В системе отсчета, вращающейся вместе с Землей и Солнцем вокруг их общего центра масс, существуют пять точек равновесия. Эти точки называются точками Лагранжа (в честь Жозефа Луи Лагранжа, который первый изучал эту систему трех тел). Точно решить задачу нахождения и устойчивости этих точек довольно сложно, поэтому мы будем считать, что массы двух тел ($M_1$ и $M_2$) много больше массы третьего тела ($m$). Расстояние между телами масс $M_1$ и $M_2$ равно $R$.
Часть A. Основные уравнения Обозначим радиус-векторы из центра масс к телам масс $M_1$ и $M_2$ через $\vec{r}_1$ и $\vec{r}_2$ соответственно, а до тела массы $m$ — через $\vec{r}$.
Найдите полную силу притяжения $\vec{F}_g$, действующую на $m$. Выразите ответ через $m$, $M_1$, $M_2$, $\vec{r}$, $\vec{r}_1$, $\vec{r}_2$ и гравитационную постоянную $G$.
Считая, что $M_1$, $M_2 \gg m$, найдите угловую скорость $\Omega$ обращения $M_1$ и $M_2$. Считайте, что $M_1$ и $M_2$ движутся по круговым орбитам. Выразите ответ через $G$, $M_1$, $M_2$ и $R$.
В системе отсчета, вращающейся вместе с $M_1$ и $M_2$, на тело $m$ действуют сила инерции $\vec{F}_{\Omega}$. Найдите $\vec{F}_{\Omega}$. Ответ выразите через $m$, $\Omega$, $\vec{r}$ и скорость $\vec{v}$ тела $m$ во вращающейся системе отсчета. Введем систему координат следующим образом: начало расположим в центре масс $M_1$ и $M_2$, ось $x$ направим от $M_1$ к $M_2$, ось $z$ направим вдоль $\vec{\Omega}$, ось $y$ — так, чтобы получилась правая система координат. В дальнейшем считайте, что скорость $m$ вдоль оси $z$ равна нулю, т.е. движение происходит в плоскости $xy$.
Часть B. Нахождение точек Лагранжа Во вращающейся системе отсчета есть пять точек, в которых полная сила равна нулю (при нулевой скорости). Три из них (обозначим их $L_1$, $L_2$ и $L_3$) лежат на оси $x$, а оставшиеся две лежат в плоскости $xy$ и симметричны относительно оси $x$ (т.е. $x_5 = x_4$, $y_5 = -y_4$). В этой части скорость частицы равна нулю.
Найдите полную силу $\vec{F}$, действующую на $m$. Выразите ответ через координаты $x$, $y$ вектора $\vec{r}$, координаты $v_x$ и $v_y$ вектора $\vec{v}$, $m$, $R$, $\Omega$ и параметр $\alpha = \frac{M_2}{M_1 + M_2}$.
В начале рассмотрим точки $L_1$, $L_2$ и $L_3$. Введем параметр $\nu$ — расстояние от $M_1$ до $m$, измеренное в единицах $R$: $x = \left( \nu - \alpha \right) R$. Найдите условие равновесия этих точек. Выразите ответ через $\nu$ и $\alpha$.
Полученное уравнение приводит к трем случаям (соответствующим трем точкам $L_1$, $L_2$, $L_3$): $\nu < a$, $a < \nu < b$ и $b < \nu$. Найдите $a$ и $b$. Далее (в пунктах B3-B5) будем считать, что параметр $\alpha$ мал (например, для системы Солнце-Земля $\alpha = 3.0\cdot10^{-6}$). В дальнейшем используйте наименьший неисчезающий порядок по $\alpha$, пренебрегая членами высшего порядка. В следующих трех пунктах мы получим приближенные положения точек $L_1$, $L_2$ и $L_3$.
В первом случае ($\nu < a$) положим $\nu = -1 + \delta_1$, где $\delta_1$ — малый положительный параметр, зависящий от $\alpha$. Значение $\nu$ определяет положение первой точки Лагранжа: $x = -R \left(1 + \xi_1 \right)$. Выразите $\xi_1$ через $\alpha$.
Во втором случае ($a < \nu < b$) положим $\nu = 1 - \delta_2$, где $\delta_2$ — малый положительный параметр, зависящий от $\alpha$. Значение $\nu$ определяет положение второй точки Лагранжа: $x = R \left(1 - \xi_2 \right)$. Выразите $\xi_2$ через $\alpha$.
В третьем случае ($b < \nu$) положим $\nu = 1 + \delta_3$, где $\delta_3$ — малый положительный параметр, зависящий от $\alpha$. Значение $\nu$ определяет положение третьей точки Лагранжа: $x = R \left(1 + \xi_3 \right)$. Выразите $\xi_3$ через $\alpha$. Для нахождения четвертой и пятой точек Лагранжа разложим силу, действующую на $m$, на параллельную и перпендикулярную к $\vec{r}$ компоненты.
Найдите единичный вектор $\vec{e}_{\parallel}$, направленный вдоль $\vec{r}$. Также найдите единичный вектор $\vec{e}_{\perp}$, лежащий в плоскости $xy$ и перпендикулярный к $\vec{r}$. Выразите ответ через $x$ и $y$.
Найдите параллельную и перпендикулярную к $\vec{r}$ компоненты полной силы, действующей на $m$, $F_{\parallel}$ и $F_{\perp}$ соответственно. Выразите ответ через $x$, $y$, $m$, $R$, $\Omega$ и $\alpha$. Вы также можете использовать в ответе $r_{m1}$ и $r_{m2}$ — расстояния от точки $m$ до $M_1$ и $M_2$.
Из условия равновесия на $F_{\perp}$ найдите связь между $r_{m1}$ и $r_{m2}$.
Из условия равновесия на $F_{\parallel}$ найдите связь между $r_{m1}$ и $R$.
Часть C. Устойчивость точек Лагранжа Для изучения устойчивости точек Лагранжа немного отклоним частицу $m$ от положения равновесия. Так как силы, действующие на частицу, зависят ее положения $(x,y)$ и скорости $(v_x,v_y)$, при вычислении возвращающей силы нужно учитывать изменения положения и скорости частицы. Эти изменения малы, поэтому скорость можно приблизить следующим выражением:\begin{equation*} F_x (x_0 + \delta x, y_0 + \delta y, v_{x,0} + \delta v_x, v_{y,0} + \delta v_y) = \frac{\partial F_x}{\partial x} \delta x + \frac{\partial F_x}{\partial y} \delta y + \frac{\partial F_x}{\partial v_x} \delta v_x + \frac{\partial F_x}{\partial v_y} \delta v_y, \end{equation*}\begin{equation*} F_y (x_0 + \delta x, y_0 + \delta y, v_{x,0} + \delta v_x, v_{y,0} + \delta v_y) = \frac{\partial F_y}{\partial x} \delta x + \frac{\partial F_y}{\partial y} \delta y + \frac{\partial F_y}{\partial v_x} \delta v_x + \frac{\partial F_y}{\partial v_y} \delta v_y, \end{equation*}где частные производные вычисляются в точке $(x_0, y_0, v_{x,0}, v_{y,0})$.
Определите положение четвертой и пятой точек Лагранжа, $(x_4, y_4)$ и $(x_5, y_5)$ соответственно. Для определенности считайте, что у четвертой точки Лагранжа ордината $y$ положительна.
Найдите $\frac{1}{m} \frac{\partial F_x}{\partial x}$, $\frac{1}{m} \frac{\partial F_x}{\partial y}$, $\frac{1}{m} \frac{\partial F_y}{\partial x}$ и $\frac{1}{m} \frac{\partial F_y}{\partial y}$ для произвольных $x$, $y$, $v_x$ и $v_y$. Выразите ответ через $x$, $y$, $v_x$, $v_y$, $m$, $R$, $\Omega$ и $\alpha$. Заметим, что $\frac{\partial F_x}{\partial y} = \frac{\partial F_y}{\partial x}$.
Найдите $\frac{1}{m} \frac{\partial F_x}{\partial v_x}$, $\frac{1}{m} \frac{\partial F_x}{\partial v_y}$, $\frac{1}{m} \frac{\partial F_y}{\partial v_x}$ и $\frac{1}{m} \frac{\partial F_y}{\partial v_y}$. Выразите ответ через $x$, $y$, $v_x$, $v_y$, $m$, $R$, $\Omega$ и $\alpha$. Заметим, что эти четыре коэффициента одинаковы для всех пяти точек Лагранжа. Теперь мы готовы исследовать устойчивость точек Лагранжа. При изучении первых трех точек оставляйте лишь наименьший порядок по $\alpha$, пренебрегая высшими порядками.
Покажите, что $\frac{1}{m} \frac{\partial F_x}{\partial x} = c_1 \Omega^2$. Найдите $c_1$.
Покажите, что $\frac{1}{m} \frac{\partial F_y}{\partial x} = \frac{1}{m} \frac{\partial F_x}{\partial y} = 0$.
Покажите, что $\frac{1}{m} \frac{\partial F_y}{\partial y} = c_2 \alpha \Omega^2$. Найдите $c_2$.
Решение полученной линейной системы является суммой решений вида $\delta x = A e^{\lambda t}$, $\delta y = B e^{\lambda t}$, где $A$ и $B$ не равны одновременно нулю в общем случае. Найдите уравнение на $\lambda$. Выразите ответ через $\alpha$, $\Omega$ и $\lambda$.
Существует четыре решения для $\lambda$. Найдите $\lambda$. Определите устойчивость этой точки.
Для системы Солнце-Земля $\alpha = 3.0\cdot10^{-6}$ и $\Omega = 2\pi/{\text{год}}$. Если эта точка устойчива, найдите ее наименьший период колебаний (в днях), если же она неустойчива, найдите наименьшее $\frac{1}{\lambda}$ (тоже в днях).
Покажите, что $\frac{1}{m} \frac{\partial F_x}{\partial x} = c_3 \Omega^2$. Найдите $c_3$.
Покажите, что $\frac{1}{m} \frac{\partial F_y}{\partial x} = \frac{1}{m} \frac{\partial F_x}{\partial y} = 0$.
Покажите, что $\frac{1}{m} \frac{\partial F_y}{\partial y} = c_4 \Omega^2$. Найдите $c_4$.
Решение полученной линейной системы является суммой решений вида $\delta x = A e^{\lambda t}$, $\delta y = B e^{\lambda t}$, где $A$ и $B$ не равны одновременно нулю в общем случае. Найдите уравнение на $\lambda$. Выразите ответ через $\alpha$, $\Omega$ и $\lambda$.
Существует четыре решения для $\lambda$. Найдите $\lambda$. Определите устойчивость этой точки.
Для системы Солнце-Земля: если эта точка устойчива, найдите ее наименьший период колебаний (в днях), если же она неустойчива, найдите наименьшее $\frac{1}{\lambda}$ (тоже в днях). Третья точка Лагранжа похожа на вторую, поэтому ее рассматривать не будем. Напомним, что в следующих пунктах $\alpha$ не обязательно мал.
Покажите, что $\frac{1}{m} \frac{\partial F_x}{\partial x} = c_5 \Omega^2$. Найдите $c_5$.
Покажите, что $\frac{1}{m} \frac{\partial F_y}{\partial x} = \frac{1}{m} \frac{\partial F_x}{\partial y} = \left( c_6 + c_7 \alpha \right) \Omega^2$. Найдите $c_6$ и $c_7$.
Покажите, что $\frac{1}{m} \frac{\partial F_y}{\partial y} = c_8 \Omega^2$. Найдите $c_8$.
Решение полученной линейной системы является суммой решений вида $\delta x = A e^{\lambda t}$, $\delta y = B e^{\lambda t}$, где $A$ и $B$ не равны одновременно нулю в общем случае. Найдите уравнение на $\lambda$. Выразите ответ через $\alpha$, $\Omega$ и $\lambda$.
Определим $M_1/M_2 = \xi$. Найдите множество значений $\xi$, при котором четвертая точка Лагранжа устойчива. Пятая точка Лагранжа аналогична четвертой, поэтому ее рассматривать не будем.
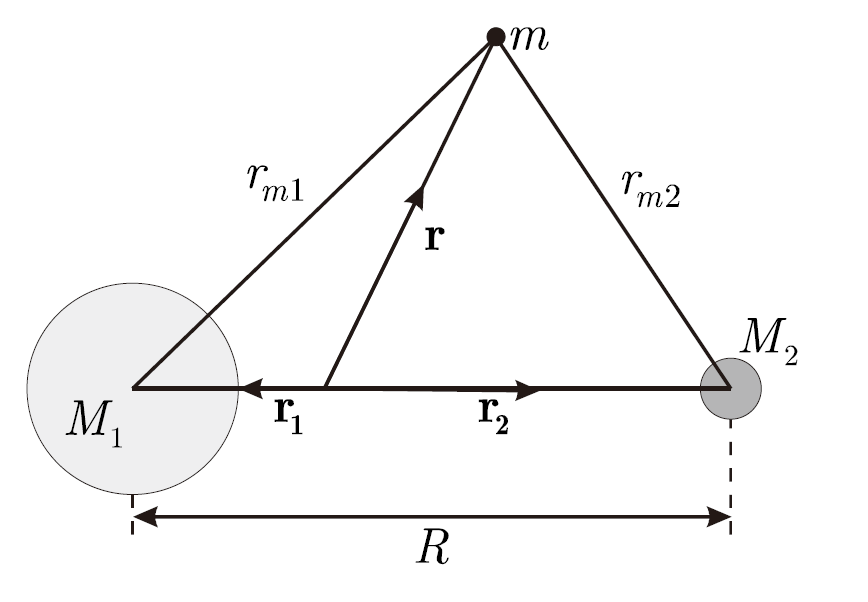
Найдите полную силу притяжения $\vec{F}_g$, действующую на $m$. Выразите ответ через $m$, $M_1$, $M_2$, $\vec{r}$, $\vec{r}_1$, $\vec{r}_2$ и гравитационную постоянную $G$.
Решение: Сила, действующая со стороны $M_1$ на $m$, равна $G m M_1 \frac{\vec{r}_1 - \vec{r}}{|\vec{r}_1 - \vec{r}|^3}$, где $\vec{r}_1 - \vec{r}$ — вектор, направленный от $m$ к $M_1$. Добавляя аналогичное слагаемое для силы со стороны $M_2$, получаем ответ:\begin{equation*} \vec{F}_g = G m M_1 \frac{\vec{r}_1 - \vec{r}}{|\vec{r}_1 - \vec{r}|^3} + G m M_2 \frac{\vec{r}_2 - \vec{r}}{|\vec{r}_2 - \vec{r}|^3}\end{equation*}

Считая, что $M_1$, $M_2 \gg m$, найдите угловую скорость $\Omega$ обращения $M_1$ и $M_2$. Считайте, что $M_1$ и $M_2$ движутся по круговым орбитам. Выразите ответ через $G$, $M_1$, $M_2$ и $R$.
Решение: Используя третий закон Кеплера, находим ответ:\begin{equation*} \Omega = \sqrt{\frac{G \left( M_1 + M_2 \right)}{R^3}}.\end{equation*}Альтернативно, расстояние от центра масс до первого тела равно $r_1 = \frac{M_2}{M_1 + M_2} R$, поэтому второй закон Ньютона для него имеет вид\begin{equation*} \frac{G M_1 M_2}{R^2} = M_1 \cdot \Omega^2 r_1 = \frac{M_1 M_2}{M_1 + M_2} R \cdot \Omega^2,\end{equation*}откуда находим приведенный выше ответ.

В системе отсчета, вращающейся вместе с $M_1$ и $M_2$, на тело $m$ действуют сила инерции $\vec{F}_{\Omega}$. Найдите $\vec{F}_{\Omega}$. Ответ выразите через $m$, $\Omega$, $\vec{r}$ и скорость $\vec{v}$ тела $m$ во вращающейся системе отсчета.
Решение: На $m$ действуют центробежная сила и сила Кориолиса:\begin{equation*} \vec{F}_{\Omega} = m \Omega^2 \vec{r} + 2 m \vec{v} \times \vec{\Omega}.\end{equation*}

Найдите полную силу $\vec{F}$, действующую на $m$. Выразите ответ через координаты $x$, $y$ вектора $\vec{r}$, координаты $v_x$ и $v_y$ вектора $\vec{v}$, $m$, $R$, $\Omega$ и параметр $\alpha = \frac{M_2}{M_1 + M_2}$.
Решение: Найдем радиус-векторы $M_1$ и $M_2$: $\vec{r}_1 = \begin{pmatrix} -\alpha R \\ 0 \end{pmatrix}$, $\vec{r}_2 = \begin{pmatrix} \left(1 - \alpha \right) R \\ 0 \end{pmatrix}$.Также вычислим векторное произвдение $\vec{v} \times \vec{\Omega}$: $\vec{v} = \begin{pmatrix} v_x \\ v_y \\ 0\end{pmatrix}$, $\vec{\Omega} = \begin{pmatrix} 0 \\ 0 \\ \Omega\end{pmatrix}$, поэтому\begin{equation*} \vec{v} \times \vec{\Omega} = \left\lvert\begin{matrix}\hat{x} & \hat{y} & \hat{z} \\v_x & v_y & 0 \\0 & 0 & \Omega\end{matrix}\right\rvert = \begin{pmatrix} \Omega v_y \\ - \Omega v_x \\ 0\end{pmatrix}.\end{equation*}Подставляя полученные соотношения в выражения для $\vec{F}_g$ и $\vec{F}_{\Omega}$ и заменяя $G M_1 = \left(1 - \alpha \right) R^3 \Omega^2$ и $G M_2 = \alpha R^3 \Omega^2$, получаем ответ:\begin{multline*} F_x = \left( 1 - \alpha \right) \frac{m \Omega^2 R^3}{\sqrt{\left( x + \alpha R \right)^2 + y^2}^3} \cdot \left( - x - \alpha R \right) + \\ + \alpha \frac{m \Omega^2 R^3}{\sqrt{\left( x - \left(1 - \alpha \right) R \right)^2 + y^2}^3} \cdot \left( - x + \left(1 - \alpha \right) R \right) + m \Omega^2 x + 2 m \Omega v_y,\end{multline*}\begin{equation*} F_y = \left( 1 - \alpha \right) \frac{m \Omega^2 R^3}{\sqrt{\left( x + \alpha R \right)^2 + y^2}^3} \cdot \left( -y \right) + \alpha \frac{m \Omega^2 R^3}{\sqrt{\left( x - \left(1 - \alpha \right) R \right)^2 + y^2}^3} \cdot \left( - y \right) + m \Omega^2 y - 2 m \Omega v_x.\end{equation*}

В начале рассмотрим точки $L_1$, $L_2$ и $L_3$. Введем параметр $\nu$ — расстояние от $M_1$ до $m$, измеренное в единицах $R$: $x = \left( \nu - \alpha \right) R$. Найдите условие равновесия этих точек. Выразите ответ через $\nu$ и $\alpha$.
Решение: Используя $x = \left( \nu - \alpha \right)R$, $y = 0$, находим расстояния до $M_1$ и $M_2$:\begin{equation*} r_1 = \sqrt{\left( x + \alpha R \right)^2 + y^2} = |x + \alpha R| = |\nu| R,\end{equation*}\begin{equation*} r_2 = \sqrt{\left( x - \left(1 - \alpha \right) R \right)^2 + y^2} = |x - \left(1 - \alpha\right) R| = |\nu - 1| R.\end{equation*}Подставляя эти выражения в выражение $F_x$ из предыдущего пункта ($F_y = 0$ тождественно при $y=0$ и нулевой скорости), получаем\begin{equation*} F_x = - m \Omega^2 R \frac{\left(1 - \alpha \right) \nu}{|\nu|^3} - m \Omega^2 R \frac{\alpha \left( \nu - 1 \right)}{|\nu-1|^3} + m \Omega^2 R \left( \nu - \alpha \right).\end{equation*}Приравнивая $F_x$ к нулю и сокращая на $m \Omega^2 R$, получаем искомое соотношение:\begin{equation*} - \frac{\left(1 - \alpha \right) \nu}{|\nu|^3} - \frac{\alpha \left( \nu - 1 \right)}{|\nu-1|^3} + \nu - \alpha = 0.\end{equation*}

Полученное уравнение приводит к трем случаям (соответствующим трем точкам $L_1$, $L_2$, $L_3$): $\nu < a$, $a < \nu < b$ и $b < \nu$. Найдите $a$ и $b$.
Решение: Различные случаи возникают при раскрытии модуля, т.е. нужно отдельно рассматривать $\nu < 0$, $0 < \nu < 1$ и $1 < \nu$, т.е. $a = 0$, $b = 1$.Заметим также, что на каждом из этих участков есть ровно одно решение, т.к. стоящая в левой части функция возрастает на каждом из этих участков, причем на левом (возможно бесконечном) конце каждого участка она стремится к $-\infty$, а на правом — к $+\infty$, поэтому она пересекает ноль, причем ровно один раз на каждом участке.

В первом случае ($\nu < a$) положим $\nu = -1 + \delta_1$, где $\delta_1$ — малый положительный параметр, зависящий от $\alpha$. Значение $\nu$ определяет положение первой точки Лагранжа: $x = -R \left(1 + \xi_1 \right)$. Выразите $\xi_1$ через $\alpha$.
Решение: Т.к. $\nu < 0$, $|\nu| = -\nu = 1 - \delta_1$ и $|\nu-1| = 1 - \nu = 2 - \delta_1$. Разложим левую часть уравнения из B1 до первого порядка по $\alpha$ и $\delta$:\begin{multline*} \frac{\left(1 - \alpha \right) \left( 1 -\delta_1 \right)}{\left(1 - \delta_1\right)^3} + \alpha \frac{2 - \delta_1}{\left( 2 - \delta_1 \right)^3} - 1 + \delta_1 - \alpha = \frac{1 - \alpha}{\left(1 - \delta_1 \right)^2} + \alpha \frac{1}{\left(2 - \delta_1 \right)^2} - 1 + \delta_1 - \alpha = \\ = \left(1 - \alpha + 2\delta_1 \right) + \frac{1}{4} \alpha - 1 + \delta_1 - \alpha = - \frac{7}{4} \alpha + 3 \delta_1 = 0,\end{multline*}откуда\begin{equation*} \delta_1 = \frac{7}{12} \alpha.\end{equation*}Тогда $x = \left( \nu - \alpha \right) R = \left( - 1 + \frac{7}{12} \alpha - \alpha \right) R = - R \left( 1 + \frac{5}{12} \alpha \right)$, т.е.\begin{equation*} \xi_1 = \frac{5}{12} \alpha.\end{equation*}

Во втором случае ($a < \nu < b$) положим $\nu = 1 - \delta_2$, где $\delta_2$ — малый положительный параметр, зависящий от $\alpha$. Значение $\nu$ определяет положение второй точки Лагранжа: $x = R \left(1 - \xi_2 \right)$. Выразите $\xi_2$ через $\alpha$.
Решение: Т.к. $0 < \nu < 1$, $|\nu| = \nu = 1 - \delta_2$, $|\nu-1| = \delta_2$. Подставим это в уравнение на $\nu$:\begin{equation*} - \frac{1 - \alpha}{\left( 1 - \delta_2 \right)^2} + \frac{\alpha}{\delta_2^2} + 1 - \delta_2 - \alpha = 0.\end{equation*}Группируя слагаемые с $1-\alpha$, получим\begin{equation*} \frac{\alpha}{\delta_2^2} = -\left(1 - \alpha \right) \left[ 1 - \frac{1}{\left(1 - \delta_2 \right)^2} \right] + \delta_2.\end{equation*}Скобка в правой части равна $1 - \frac{1}{\left( 1 -\delta_2 \right)^2} = \frac{1 - 2 \delta_2 + \delta_2^2 - 1}{\left(1 - \delta_2 \right)^2} = -\delta_2 \cdot \frac{2 - \delta}{\left(1 - \delta_2\right)^2}$. Подставляя это и сокращая $\delta_2$, получим\begin{equation*} \frac{\alpha}{\delta_2^3} = \left(1 - \alpha \right) \frac{2 - \delta_2}{\left(1 - \delta_2 \right)^2} + 1.\end{equation*}При малых $\alpha$ (и как следствие малых $\delta$) левая часть стремится к $3$, поэтому\begin{equation*} \delta_2 = \sqrt[3]{\alpha/3}.\end{equation*}Тогда $x = \left( \nu - \alpha \right) R = \left( 1 - \sqrt[3]{\alpha/3} - \alpha \right)$. Т.к. $\sqrt[3]{\alpha} \gg \alpha$ при малых $\alpha$, линейным членом можно пренебречь, оставив лишь $x = \left(1 - \sqrt[3]{\alpha/3} \right)$, т.е.\begin{equation*} \xi_2 = \sqrt[3]{\alpha/3}.\end{equation*}

В третьем случае ($b < \nu$) положим $\nu = 1 + \delta_3$, где $\delta_3$ — малый положительный параметр, зависящий от $\alpha$. Значение $\nu$ определяет положение третьей точки Лагранжа: $x = R \left(1 + \xi_3 \right)$. Выразите $\xi_3$ через $\alpha$.
Решение: Т.к. $1 < \nu$, $|\nu| = 1 + \delta_3$, $|\nu-1| = \delta_3$. Подставляя это в уравнение на $\nu$ и производя действия, аналогичные предыдущему пункту, получаем\begin{equation*} \delta_3 = \sqrt[3]{\alpha/3}.\end{equation*}Пренебрегая в выражении для $x$ линейным членом по сравнению с кубическим корнем, получаем $x = \left( 1 + \sqrt[3]{\alpha/3} \right) R$, откуда\begin{equation*} \xi_3 = \sqrt[3]{\alpha/3}.\end{equation*}

Найдите единичный вектор $\vec{e}_{\parallel}$, направленный вдоль $\vec{r}$. Также найдите единичный вектор $\vec{e}_{\perp}$, лежащий в плоскости $xy$ и перпендикулярный к $\vec{r}$. Выразите ответ через $x$ и $y$.
Решение: Нормируя радиус-вектор, получаем\begin{equation*} \vec{e}_{\parallel} = \frac{\vec{r}}{r} = \begin{pmatrix} \frac{x}{\sqrt{x^2 + y^2}} \\ \frac{y}{\sqrt{x^2 + y^2}} \end{pmatrix}.\end{equation*}В качестве $\vec{e}_{\perp}$ можно взять следующий вектор:\begin{equation*} \vec{e}_{\perp} = \begin{pmatrix} -\frac{y}{\sqrt{x^2 + y^2}} \\ \frac{x}{\sqrt{x^2 + y^2}} \end{pmatrix},\end{equation*}либо же противоположный ему.

Найдите параллельную и перпендикулярную к $\vec{r}$ компоненты полной силы, действующей на $m$, $F_{\parallel}$ и $F_{\perp}$ соответственно. Выразите ответ через $x$, $y$, $m$, $R$, $\Omega$ и $\alpha$. Вы также можете использовать в ответе $r_{m1}$ и $r_{m2}$ — расстояния от точки $m$ до $M_1$ и $M_2$.
Решение: Домножая вектор полной силы, полученный в A4, на $\vec{e}_{\parallel}$ и $\vec{e_{\perp}}$, найдем соответствующие проекции:\begin{multline*} F_{\parallel} = \vec{F} \cdot \vec{e}_{\parallel} = \frac{m \Omega^2}{\sqrt{x^2 + y^2}} \left[ \left(1 - \alpha \right) \frac{R^3}{r_{m1}^3} \cdot \left( -x^2 - y^2 - \alpha R x \right) + \right. \\ \left. + \alpha \frac{R^3}{r_{m2}^3} \cdot \left( -x^2 - y^2 + \left(1 - \alpha \right) R x\right) + \left( x^2 + y^2 \right) \right],\end{multline*}\begin{equation*} F_{\perp} = \vec{F} \cdot \vec{e}_{\perp} = \frac{m \Omega^2 R^4 y}{\sqrt{x^2 + y^2}} \left(1 - \alpha \right) \alpha \left( \frac{1}{r_{m1}^3} - \frac{1}{r_{m2}^3} \right)\end{equation*}

Из условия равновесия на $F_{\perp}$ найдите связь между $r_{m1}$ и $r_{m2}$.
Решение: В положении равновесия $F_{\perp} = 0$. Учитывая, что $y \neq 0$ (т.к. рассматриваем четвертую и пятую точку Лагранжа, а не первые три), получаем\begin{equation*} r_{m1} = r_{m2}.\end{equation*}

Из условия равновесия на $F_{\parallel}$ найдите связь между $r_{m1}$ и $R$.
Решение: В положении равновесия $F_{\parallel} = 0$. С учетом полученного соотношения $r_{m2} = r_{m1}$ это условие запишется как\begin{equation*} \frac{m \Omega^2}{\sqrt{x^2 + y^2}} \left( x^2 + y^2 \right) \left( - \frac{R^3}{r_{m1}^3} + 1 \right),\end{equation*}откуда\begin{equation*} r_{m1} = R.\end{equation*}

Определите положение четвертой и пятой точек Лагранжа, $(x_4, y_4)$ и $(x_5, y_5)$ соответственно. Для определенности считайте, что у четвертой точки Лагранжа ордината $y$ положительна.
Решение: Из результатов пунктов B8 и B9 заключаем, что четвертая точка Лагранжа образует равносторонний треугольник с $M_1$ и $M_2$ (как и пятая точка). Тогда $x_4$ и $x_5$ равны среднему от координат $M_1$ и $M_2$:\begin{equation*} x_4 = x_5 = \left( \frac{1}{2} - \alpha \right) R.\end{equation*}Углы в равностороннем треугольнике равны $60^{\circ}$, поэтому $y_4$ и $y_5$ находим как\begin{equation*} y_4 = -y_5 = R \sin 60^{\circ} = \frac{\sqrt{3}}{2} R.\end{equation*}

Найдите $\frac{1}{m} \frac{\partial F_x}{\partial x}$, $\frac{1}{m} \frac{\partial F_x}{\partial y}$, $\frac{1}{m} \frac{\partial F_y}{\partial x}$ и $\frac{1}{m} \frac{\partial F_y}{\partial y}$ для произвольных $x$, $y$, $v_x$ и $v_y$. Выразите ответ через $x$, $y$, $v_x$, $v_y$, $m$, $R$, $\Omega$ и $\alpha$.  Заметим, что $\frac{\partial F_x}{\partial y} = \frac{\partial F_y}{\partial x}$.
Решение: Дифференцируя ответ из A4, находим\begin{multline*} \frac{1}{m} \frac{\partial F_x}{\partial x} = \Omega^2 R^3 \left[ - \frac{1-\alpha}{\sqrt{\left( x + \alpha R \right)^2 + y^2}^3} + 3\frac{1-\alpha}{\sqrt{\left( x + \alpha R \right)^2 + y^2}^5} \left( x + \alpha R \right)^2 - \right.\\ \left. - \frac{\alpha}{\sqrt{\left( x - \left(1 - \alpha\right) R \right)^2 + y^2}^3} + 3\frac{\alpha}{\sqrt{\left( x - \left( 1 - \alpha\right) R \right)^2 + y^2}^5} \left( x - \left( 1 - \alpha \right) R \right)^2 + \frac{1}{R^3} \right],\end{multline*}\begin{equation*} \frac{1}{m} \frac{\partial F_x}{\partial y} = \Omega^2 R^3 \left[ 3\frac{1-\alpha}{\sqrt{\left( x + \alpha R \right)^2 + y^2}^5} \left( x + \alpha R \right) y + 3\frac{\alpha}{\sqrt{\left( x - \left( 1 - \alpha\right) R \right)^2 + y^2}^5} \left( x - \left( 1 - \alpha \right) R \right) y \right],\end{equation*}\begin{equation*} \frac{1}{m} \frac{\partial F_y}{\partial x} = \Omega^2 R^3 \left[ 3\frac{1-\alpha}{\sqrt{\left( x + \alpha R \right)^2 + y^2}^5} \left( x + \alpha R \right) y + 3\frac{\alpha}{\sqrt{\left( x - \left( 1 - \alpha\right) R \right)^2 + y^2}^5} \left( x - \left( 1 - \alpha \right) R \right) y \right],\end{equation*}\begin{multline*} \frac{1}{m} \frac{\partial F_y}{\partial y} = \Omega^2 R^3 \left[ - \frac{1-\alpha}{\sqrt{\left( x + \alpha R \right)^2 + y^2}^3} + 3\frac{1-\alpha}{\sqrt{\left( x + \alpha R \right)^2 + y^2}^5} y^2 - \right.\\ \left. - \frac{\alpha}{\sqrt{\left( x - \left(1 - \alpha\right) R \right)^2 + y^2}^3} + 3\frac{\alpha}{\sqrt{\left( x - \left( 1 - \alpha\right) R \right)^2 + y^2}^5} y^2 + \frac{1}{R^3} \right]\end{multline*}

Найдите $\frac{1}{m} \frac{\partial F_x}{\partial v_x}$, $\frac{1}{m} \frac{\partial F_x}{\partial v_y}$, $\frac{1}{m} \frac{\partial F_y}{\partial v_x}$ и $\frac{1}{m} \frac{\partial F_y}{\partial v_y}$. Выразите ответ через $x$, $y$, $v_x$, $v_y$, $m$, $R$, $\Omega$ и $\alpha$.  Заметим, что эти четыре коэффициента одинаковы для всех пяти точек Лагранжа.
Решение: Дифференцируя ответ из A4, находим\begin{equation*} \frac{1}{m} \frac{\partial F_x}{\partial v_x} = 0,\end{equation*}\begin{equation*} \frac{1}{m} \frac{\partial F_x}{\partial v_y} = 2 \Omega,\end{equation*}\begin{equation*} \frac{1}{m} \frac{\partial F_y}{\partial v_x} = -2 \Omega,\end{equation*}\begin{equation*} \frac{1}{m} \frac{\partial F_y}{\partial v_y} = 0.\end{equation*}

Покажите, что $\frac{1}{m} \frac{\partial F_x}{\partial x} = c_1 \Omega^2$. Найдите $c_1$.
Решение: Уже в нулевом порядке по $\alpha$ искомое $\frac{\partial F_x}{\partial x}$ отлично от нуля, поэтому подставляем в выражение для $\frac{1}{m} \frac{\partial F_x}{\partial x}$ из C1 $x=-R$, $y=0$, $\alpha = 0$:\begin{equation*} \frac{1}{m} \frac{\partial F_x}{\partial x} = \Omega^2 R^3 \left( - \frac{1}{R^3} + \frac{3}{R^3} + \frac{1}{R^3} \right) = 3 \Omega^2,\end{equation*}откуда\begin{equation*} c_1 = 3.\end{equation*}

Покажите, что $\frac{1}{m} \frac{\partial F_y}{\partial x} = \frac{1}{m} \frac{\partial F_x}{\partial y} = 0$.
Решение: Т.к. $\frac{1}{m} \frac{\partial F_y}{\partial F_x} = \frac{1}{m} \frac{\partial F_x}{\partial F_y}$ пропорционально $y$, а $y = 0$, то и $\frac{1}{m} \frac{\partial F_y}{\partial F_x} = \frac{1}{m} \frac{\partial F_x}{\partial F_y} = 0$.

Покажите, что $\frac{1}{m} \frac{\partial F_y}{\partial y} = c_2 \alpha \Omega^2$. Найдите $c_2$.
Решение: Сначала подставим $y = 0$ в выражение для $\frac{1}{m} \frac{\partial F_y}{\partial y}$:\begin{equation*} \frac{1}{m} \frac{\partial F_y}{\partial y} = \Omega^2 R^3 \left[ - \frac{1-\alpha}{|x + \alpha R|^3} - \frac{\alpha}{|x - \left(1 - \alpha\right) R|^3} + \frac{1}{R^3} \right].\end{equation*}Далее вычисляем с точностью до первого порядка по $\alpha$ включительно. Из B3 получаем $x = - R \left(1 + \frac{5}{12} \alpha \right)$, откуда $|x+\alpha R| = \left( 1 - \frac{7}{12}\alpha \right) R$, $|x - \left(1-\alpha\right) R| = \left( 2 - \frac{7}{12} \alpha \right) R$. Найдем $\frac{1}{m} \frac{\partial F_y}{\partial y}$:\begin{equation*} \frac{1}{m} \frac{\partial F_y}{\partial y} = \Omega^2 \left[ - \frac{1 - \alpha}{\left( 1 - \frac{7}{12} \alpha \right)^3} - \frac{\alpha}{\left( 2 - \frac{7}{12} \alpha \right)^3} + 1 \right] = -\frac{7}{8} \alpha \Omega^2,\end{equation*}откуда\begin{equation*} c_2 = -\frac{7}{8}.\end{equation*}

Решение полученной линейной системы является суммой решений вида $\delta x = A e^{\lambda t}$, $\delta y = B e^{\lambda t}$, где $A$ и $B$ не равны одновременно нулю в общем случае. Найдите уравнение на $\lambda$. Выразите ответ через $\alpha$, $\Omega$ и $\lambda$.
Решение: Запишем второй закон Ньютона для $m$ (сразу опуская члены с нулевыми частными производными):\begin{equation*} \begin{cases} \delta \ddot{x} = \frac{1}{m} \frac{\partial F_x}{\partial x} \delta x + \frac{1}{m} \frac{\partial F_x}{\partial v_y} \delta \dot{y} \\ \delta \ddot{y} = \frac{1}{m} \frac{\partial F_y}{\partial y} \delta y + \frac{1}{m} \frac{\partial F_y}{\partial v_x} \delta \dot{x} \end{cases},\end{equation*}Подставляя полученные значения, имеем\begin{equation*} \begin{cases} \delta \ddot{x} = 3 \Omega^2 \delta x + 2 \Omega \delta \dot{y} \\ \delta \ddot{y} = -\frac{7}{8} \alpha \Omega^2 \delta y - 2 \Omega \delta \dot{x} \end{cases}.\end{equation*}Подставляя $\delta x = A e^{\lambda t}$, $\delta y = B e^{\lambda t}$ и сокращая на экспоненту, получим\begin{equation*} \begin{cases} \lambda^2 A = 3 \Omega^2 A + 2 \Omega \lambda B \\ \lambda^2 B = - \frac{7}{8} \alpha \Omega^2 B - 2 \Omega \lambda A \end{cases}.\end{equation*}В итоге получаем систему линейных уравнений на $A$ и $B$:\begin{equation*} \begin{cases} A \cdot \left( \lambda^2 - 3 \Omega^2 \right) - B \cdot 2 \lambda \Omega = 0 \\ A \cdot 2 \Omega \lambda + B \cdot \left( \lambda^2 + \frac{7}{8} \alpha \Omega^2 \right) = 0 \end{cases}.\end{equation*}Чтобы эта система имела решения, отличные от $A = B = 0$, она должна быть вырожденной, т.е. ее детерминант должен равняться нулю, что и дает искомое уравнение:\begin{equation*} \left( \lambda^2 - 3 \Omega^2 \right) \left( \lambda^2 + \frac{7}{8} \alpha \Omega^2 \right) + 4 \Omega^2 \lambda^2 = 0,\end{equation*}или\begin{equation*} \lambda^4 + \Omega^2 \lambda^2 \left( 1 + \frac{7}{8} \alpha \right) - \frac{21}{8} \alpha \Omega^4 = 0.\end{equation*}

Существует четыре решения для $\lambda$. Найдите $\lambda$. Определите устойчивость этой точки.
Решение: Решая полученное биквадратное уравнение, находим $\lambda^2$:\begin{equation*} \lambda^2 = \Omega^2 \frac{-\left( 1 + \frac{7}{8} \alpha \right) \pm \sqrt{\left( 1 + \frac{7}{8} \alpha \right)^2 + \frac{21}{2} \alpha}}{2}.\end{equation*}Раскладывая до первого порядка по $\alpha$, получим\begin{equation*} \lambda_1 = i \Omega,\end{equation*}\begin{equation*} \lambda_2 = -i \Omega,\end{equation*}\begin{equation*} \lambda_3 = \sqrt{\frac{21\alpha}{8}} \Omega,\end{equation*}\begin{equation*} \lambda_4 = -\sqrt{\frac{21\alpha}{8}} \Omega.\end{equation*}Чтобы положение равновесия было устойчивым, все корни должны иметь неположительную действительную часть (чтобы $|e^{\lambda t}|$ был невозрастающей функцией). В рассматриваемом случае $\lambda_3 > 0$, поэтому положение равновесия неустойчиво.

Для системы Солнце-Земля $\alpha = 3.0\cdot10^{-6}$ и $\Omega = 2\pi/{\text{год}}$. Если эта точка устойчива, найдите ее наименьший период колебаний (в днях), если же она неустойчива, найдите наименьшее $\frac{1}{\lambda}$ (тоже в днях).
Решение: \begin{equation*} \frac{1}{\lambda} = \frac{1}{\lambda_3} = \sqrt{\frac{8}{21\alpha}} \frac{1}{\Omega} = 21\cdot10^{3}~\text{сут}.\end{equation*}

Покажите, что $\frac{1}{m} \frac{\partial F_x}{\partial x} = c_3 \Omega^2$. Найдите $c_3$.
Решение: Ищем ответ с точностью до нулевого порядка. При этом $\sqrt{\left(x + \alpha R\right)^2 + y^2} = |x + \alpha R| = R$, $\sqrt{\left( x - \left(1-\alpha\right) R \right)^2 + y^2} = |x - \left(1 - \alpha\right) R| = R \sqrt[3]{\alpha/3}$. Тогда находим\begin{equation*} \frac{1}{m} \frac{\partial F_x}{\partial x} = \Omega^2 R^3 \left[-\frac{1}{R^3} + \frac{3}{R^3} - \frac{\alpha}{\left( R \sqrt[3]{\alpha/3} \right)^3} + 3 \frac{\alpha}{\left( R \sqrt[3]{\alpha/3} \right)^3} + \frac{1}{R^3} \right] = 9 \Omega^2,\end{equation*}т.е.\begin{equation*} c_3 = 9.\end{equation*}

Покажите, что $\frac{1}{m} \frac{\partial F_y}{\partial x} = \frac{1}{m} \frac{\partial F_x}{\partial y} = 0$.
Решение: Т.к. $\frac{1}{m} \frac{\partial F_y}{\partial F_x} = \frac{1}{m} \frac{\partial F_x}{\partial F_y}$ пропорционально $y$, а $y = 0$, то и $\frac{1}{m} \frac{\partial F_y}{\partial F_x} = \frac{1}{m} \frac{\partial F_x}{\partial F_y} = 0$.

Покажите, что $\frac{1}{m} \frac{\partial F_y}{\partial y} = c_4 \Omega^2$. Найдите $c_4$.
Решение: Аналогично C9, раскладываем до нулевого порядка:\begin{equation*} \frac{1}{m} \frac{\partial F_y}{\partial y} = \Omega^2 R^3 \left[ - \frac{1-\alpha}{\sqrt{\left( x + \alpha R \right)^2 + y^2}^3} - \frac{\alpha}{\sqrt{\left( x - \left(1 - \alpha\right) R \right)^2 + y^2}^3} + \frac{1}{R^3} \right] = -3 \Omega^2,\end{equation*}т.е.\begin{equation*} c_4 = -3.\end{equation*}

Решение полученной линейной системы является суммой решений вида $\delta x = A e^{\lambda t}$, $\delta y = B e^{\lambda t}$, где $A$ и $B$ не равны одновременно нулю в общем случае. Найдите уравнение на $\lambda$. Выразите ответ через $\alpha$, $\Omega$ и $\lambda$.
Решение: Аналогично C6, записываем второй закон Ньютона:\begin{equation*} \begin{cases} \delta \ddot{x} = 9 \Omega^2 x + 2 \Omega \delta \dot{y} \\ \delta \ddot{y} = -3 \Omega^2 y - 2 \Omega \delta \dot{x} \end{cases}.\end{equation*}Подставляя $x = A e^{\lambda t}$, $y = B e^{\lambda t}$, получим линейную систему:\begin{equation*} \begin{cases} A \cdot \left( \lambda^2 - 9 \Omega^2 \right) - B \cdot 2 \Omega \lambda = 0 \\ A \cdot 2 \Omega \lambda + B \cdot \left( \lambda^2 + 3 \Omega^2 \right) = 0 \end{cases}.\end{equation*}Условие вырожденности системы дает искомое уравнение:\begin{equation*} \lambda^4 - 2 \Omega^2 \lambda^2 - 27 \Omega^4 = 0.\end{equation*}

Существует четыре решения для $\lambda$. Найдите $\lambda$. Определите устойчивость этой точки.
Решение: Решая биквадратное уравнение, находим\begin{equation*} \lambda_1 = i \Omega \sqrt{ 2 \sqrt{7} - 1},\end{equation*}\begin{equation*} \lambda_2 = -i \Omega \sqrt{ 2\sqrt{7} - 1},\end{equation*}\begin{equation*} \lambda_3 = \Omega \sqrt{1 + 2\sqrt{7}},\end{equation*}\begin{equation*} \lambda_4 = - \Omega \sqrt{1 + 2\sqrt{7}}.\end{equation*}Т.к. $\lambda_3 > 0$, положение равновесия неустойчиво.

Для системы Солнце-Земля: если эта точка устойчива, найдите ее наименьший период колебаний (в днях), если же она неустойчива, найдите наименьшее $\frac{1}{\lambda}$ (тоже в днях).
Решение: \begin{equation*} \frac{1}{\lambda} = \frac{1}{\lambda_3} = \frac{1}{\Omega} \frac{1}{\sqrt{1 + 2\sqrt{7}}} = 23~\text{дня}.\end{equation*}

Покажите, что $\frac{1}{m} \frac{\partial F_x}{\partial x} = c_5 \Omega^2$. Найдите $c_5$.
Решение: В четвертой точке Лагранжа $\sqrt{ \left( x + \alpha R \right)^2 + y^2 } = \sqrt{\left( x - \left(1 - \alpha \right) R \right)^2 + y^2 } = R$, $x+\alpha R = \frac{R}{2}$, $x - \left(1-\alpha\right) R =-\frac{R}{2}$. Подставляя это в выражение для $\frac{1}{m} \frac{\partial F_x}{\partial x}$, получаем\begin{equation*} \frac{1}{m} \frac{\partial F_x}{\partial x} = \Omega^2 R^3 \left[ -\frac{1-\alpha}{R^3} + \frac{3}{4} \frac{1-\alpha}{R^3} - \frac{\alpha}{R^3} + \frac{3}{4} \frac{\alpha}{R^3} + \frac{1}{R^3} \right] = \frac{3}{4} \Omega^2,\end{equation*}т.е.\begin{equation*} c_5 = \frac{3}{4}.\end{equation*}

Покажите, что $\frac{1}{m} \frac{\partial F_y}{\partial x} = \frac{1}{m} \frac{\partial F_x}{\partial y} = \left( c_6 + c_7 \alpha \right) \Omega^2$. Найдите $c_6$ и $c_7$.
Решение: Подставляя $x = \left(\frac{1}{2} -\alpha\right)$, $y = \frac{\sqrt{3}}{2} R$ в общую формулу из C1, получаем\begin{equation*} \frac{1}{m} \frac{\partial F_x}{\partial y} = \frac{1}{m} \frac{\partial F_y}{\partial x} = \Omega^2 R^3 \cdot \frac{\sqrt{3}}{2} R \cdot \left[ 3 \frac{1-\alpha}{R^5} \frac{R}{2} - 3 \frac{\alpha}{R^5} \frac{R}{2} \right] = \Omega^2 \frac{3\sqrt{3}}{4} \left( 1 - 2 \alpha \right),\end{equation*}т.е.\begin{equation*} c_6 = \frac{3\sqrt{3}}{4},\end{equation*}\begin{equation*} c_7 = -\frac{3\sqrt{3}}{2}.\end{equation*}

Покажите, что $\frac{1}{m} \frac{\partial F_y}{\partial y} = c_8 \Omega^2$. Найдите $c_8$.
Решение: \begin{equation*} \frac{1}{m} \frac{\partial F_y}{y} = \Omega^2 R^3 \left[ -\frac{1-\alpha}{R^3} + 3 \frac{3R^2}{4} \frac{1-\alpha}{R^5} - \frac{\alpha}{R^3} + 3 \frac{3R^2}{4} \frac{\alpha}{R^5} + \frac{1}{R^3} \right] = \frac{9}{4} \Omega^2,\end{equation*}т.е.\begin{equation*} c_8 = \frac{9}{4}.\end{equation*}

Решение полученной линейной системы является суммой решений вида $\delta x = A e^{\lambda t}$, $\delta y = B e^{\lambda t}$, где $A$ и $B$ не равны одновременно нулю в общем случае. Найдите уравнение на $\lambda$. Выразите ответ через $\alpha$, $\Omega$ и $\lambda$.
Решение: Второй закон Ньютона дает\begin{equation*} \begin{cases} \delta \ddot{x} = \frac{3}{4} \Omega^2 \delta x + \frac{3\sqrt{3}}{4} \left(1 - 2\alpha\right) \Omega^2 \delta y + 2 \Omega \delta \dot{y} \\ \delta \ddot{y} = \frac{3\sqrt{3}}{4} \left(1 - 2\alpha\right) \Omega^2 \delta x + \frac{9}{4} \Omega^2 \delta y - 2 \Omega \delta \dot{x} \end{cases}\end{equation*}Подставляя $\delta x = A e^{\lambda t}$, $\delta y = B e^{\lambda t}$, получаем\begin{equation*} \begin{cases} A \cdot \left( \lambda^2 - \frac{3}{4} \Omega^2 \right) - B \cdot \left( \frac{3\sqrt{3}}{4} \left(1 - 2\alpha\right) \Omega^2 + 2 \Omega \lambda \right) = 0 \\ -A \cdot \left( \frac{3\sqrt{3}}{4} \left(1 - 2\alpha\right) \Omega^2 - 2 \Omega \lambda \right) + B \cdot \left( \lambda^2 - \frac{9}{4} \Omega^2 \right) = 0 \end{cases}\end{equation*}Условие вырожденности системы дает искомое уравнение:\begin{equation*} \lambda^4 + \lambda^2 \Omega^2 + \frac{27}{16} \Omega^4 \left( 1 - \left(1 - 2\alpha \right)^2 \right) = 0.\end{equation*}

Определим $M_1/M_2 = \xi$. Найдите множество значений $\xi$, при котором четвертая точка Лагранжа устойчива.
Решение: Найдем $\lambda^2$:\begin{equation*} \lambda^2 = \frac{-1 \pm \sqrt{1 - 27 \alpha \left(1 - \alpha \right)}}{2}.\end{equation*}Если $1 - 27\alpha \left(1-\alpha \right) > 0$, то $\lambda^2 < 0$ при любом выборе знака и движение устойчиво. Если же $1 - 27\alpha \left(1-\alpha \right) < 0$, то $\lambda^2$ имеет не равную нулю мнимую часть, поэтому $\pm\lambda$ будет иметь не равную нулю действительную часть, причем один из корней будет иметь положительную действительную часть, и движение будет неустойчивым.Таким образом, устойчивость эквивалентна условию \begin{equation*} 1 - 27 \alpha \left( 1 - \alpha \right) > 0.\end{equation*}Переходя к $\xi$, используя $\alpha = \frac{M_2}{M_1 + M_2} = \frac{1}{1 + M_2/M_1} = \frac{1}{1 + \xi}$, получим\begin{equation*} 1 - \frac{27 \xi}{\left(1 + \xi \right)^2} > 0.\end{equation*}Домножая на положительный $\left(1 + \xi \right)^2$ и приводя подобные члены, получим\begin{equation*} \xi^2 - 25 \xi + 1 > 0.\end{equation*}Левая часть равна нулю при\begin{equation*} \xi = \frac{25 \pm \sqrt{621}}{2},\end{equation*}поэтому неравенство выполняется при $\xi < \frac{25 - 3\sqrt{69}}{2}$ и при $\xi > \frac{25 + 3\sqrt{69}}{2}$.
Темы:
T, Всемирные